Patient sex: F
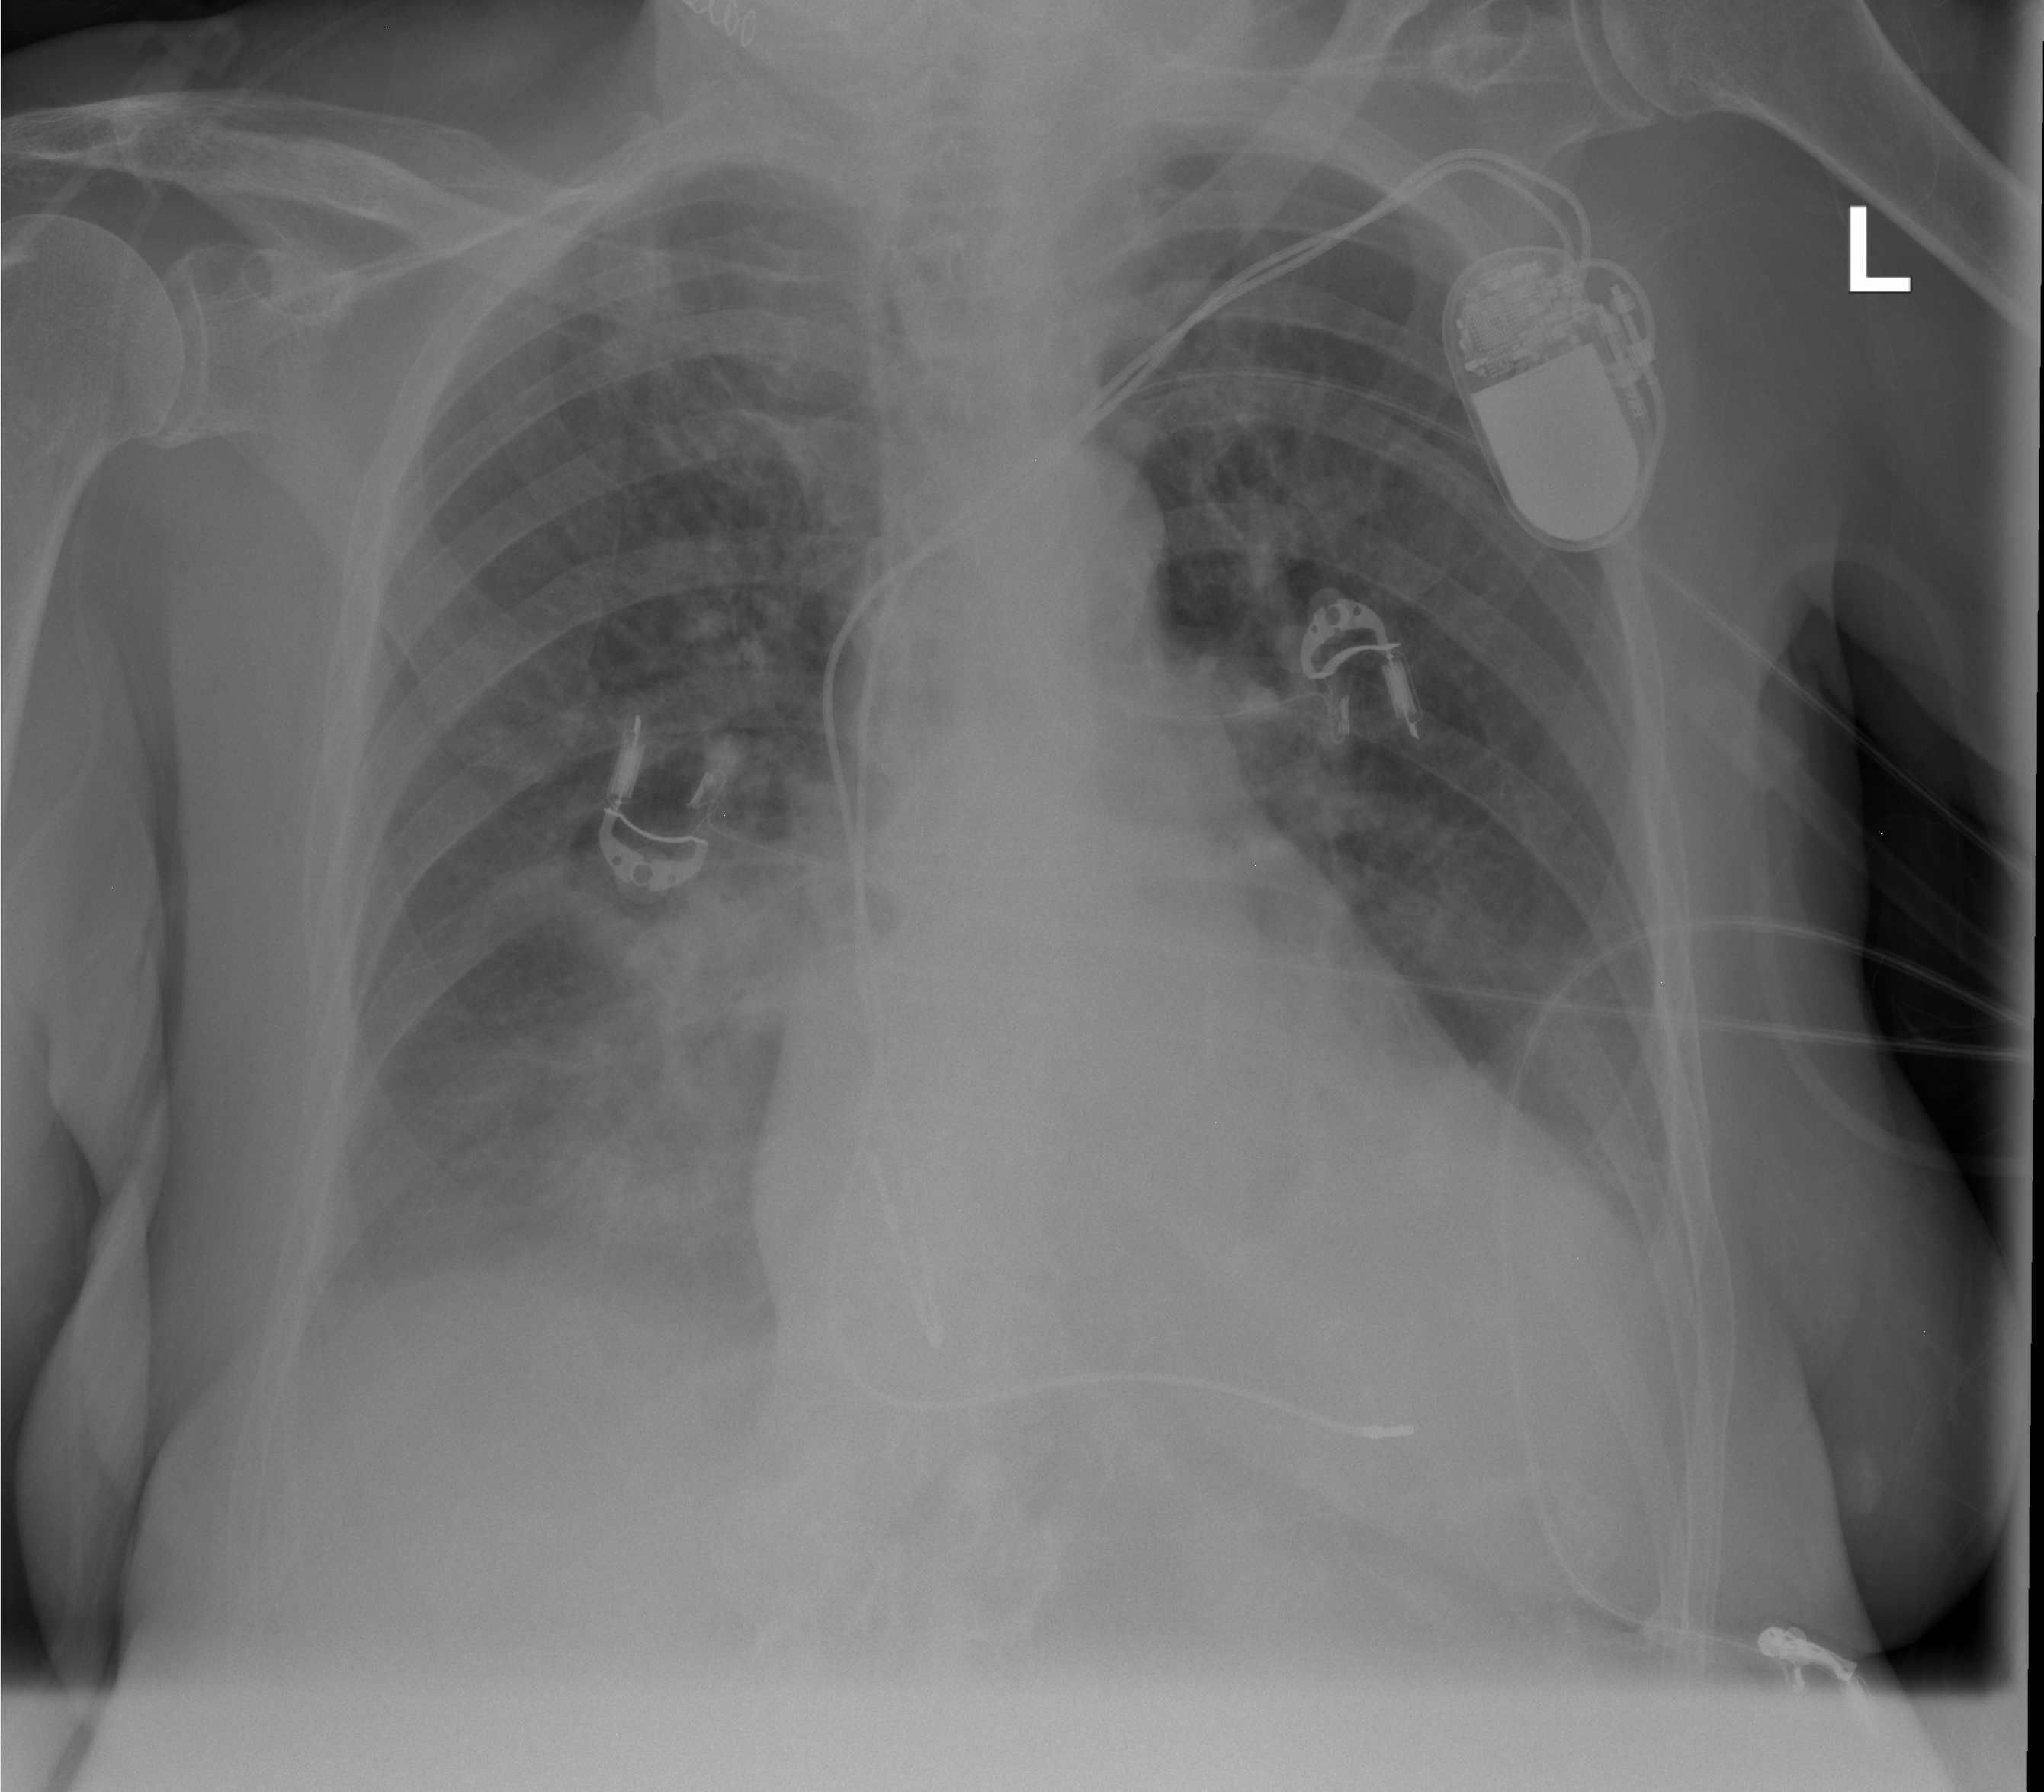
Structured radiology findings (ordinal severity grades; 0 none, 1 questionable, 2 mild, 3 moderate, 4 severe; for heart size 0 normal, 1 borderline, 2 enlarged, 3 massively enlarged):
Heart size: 0
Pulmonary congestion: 1
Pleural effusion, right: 1
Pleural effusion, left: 0
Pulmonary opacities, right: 2
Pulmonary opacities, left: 0
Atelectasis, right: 2
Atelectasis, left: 1